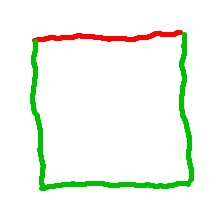
Shape: square